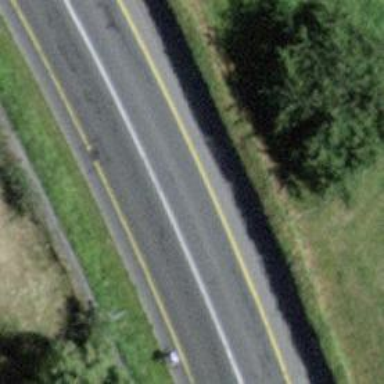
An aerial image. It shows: Primary highway with dedicated lane for cyclists.